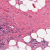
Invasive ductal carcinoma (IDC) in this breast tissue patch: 0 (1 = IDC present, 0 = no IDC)